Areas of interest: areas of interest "Commercial service"
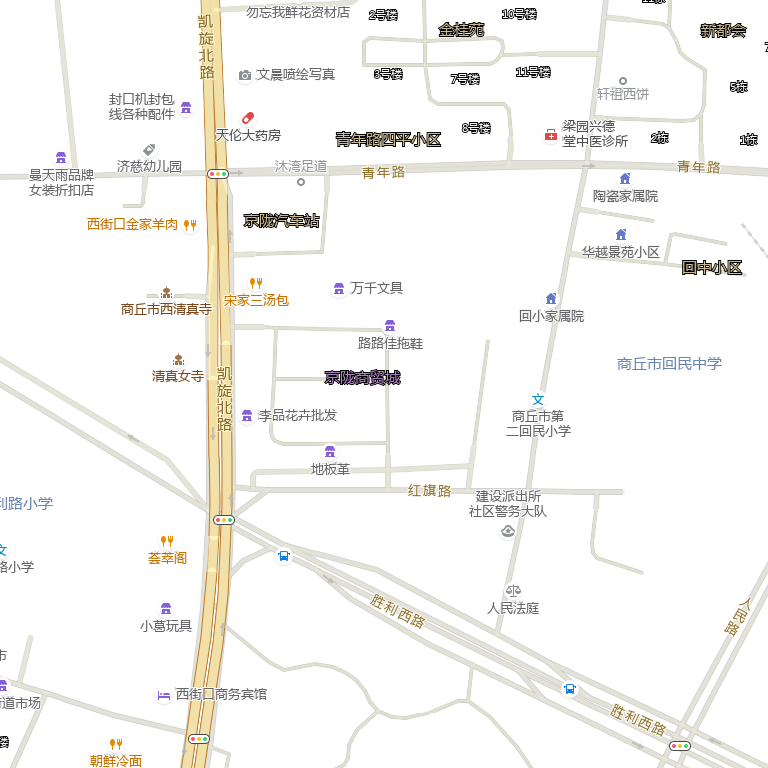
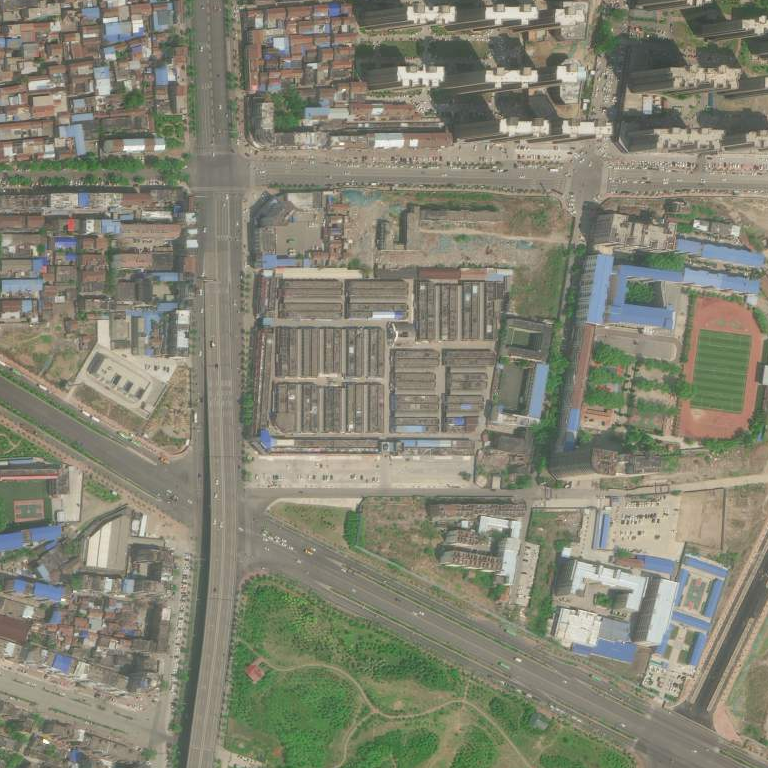